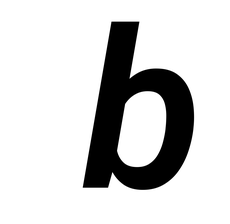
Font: Roboto-Italic_SemiBold_Italic